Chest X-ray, PA view. Patient: 38 years old, sex F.
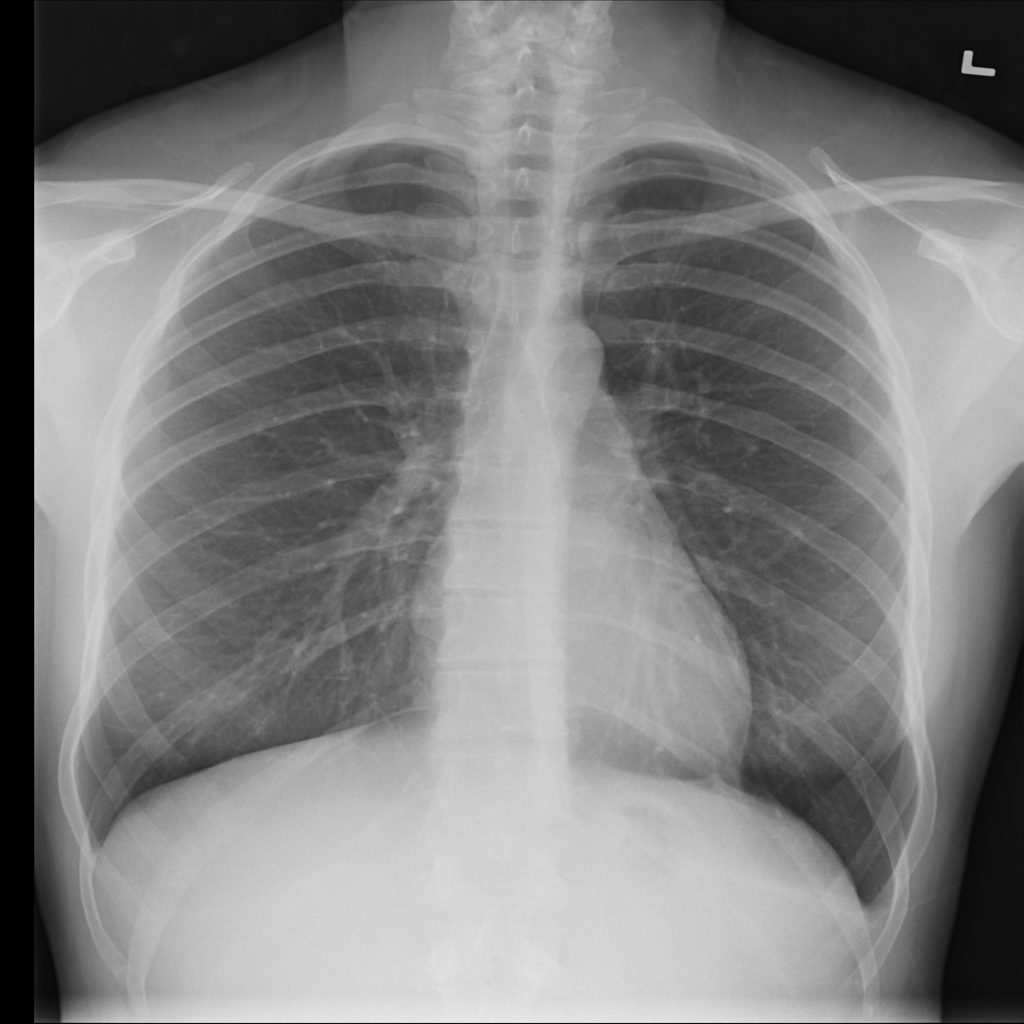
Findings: No Finding